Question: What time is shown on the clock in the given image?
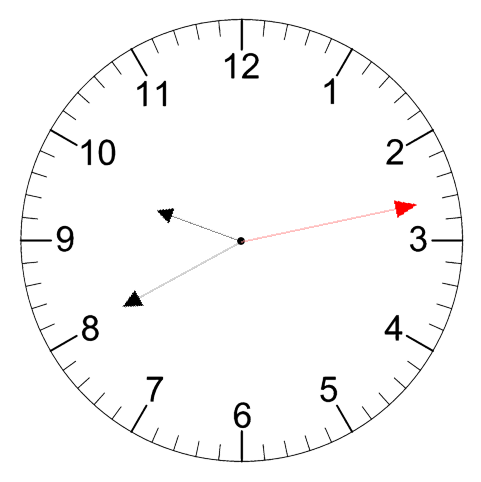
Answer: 09:40:13